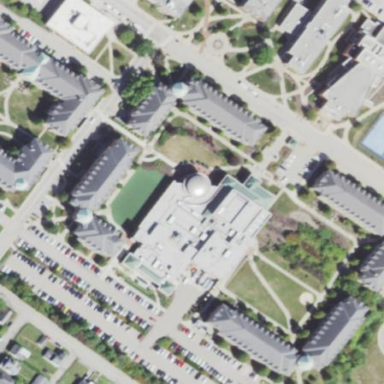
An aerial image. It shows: University building.